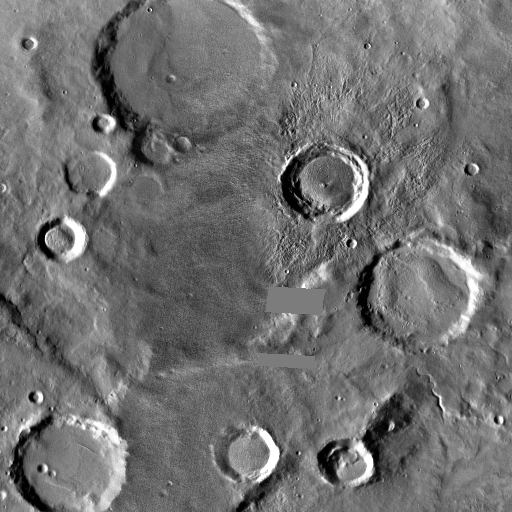
Crater classes present: Background, Other, Layered, Buried